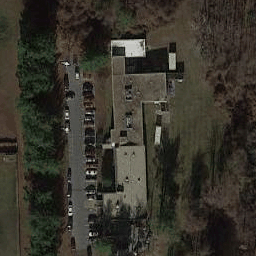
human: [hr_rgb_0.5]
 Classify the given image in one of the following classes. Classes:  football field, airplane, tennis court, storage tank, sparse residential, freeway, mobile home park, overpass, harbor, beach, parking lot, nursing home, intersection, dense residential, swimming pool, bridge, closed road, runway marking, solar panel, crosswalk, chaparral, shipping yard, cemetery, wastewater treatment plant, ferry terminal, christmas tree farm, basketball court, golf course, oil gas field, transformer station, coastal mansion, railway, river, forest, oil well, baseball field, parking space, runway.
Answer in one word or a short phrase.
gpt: nursing home